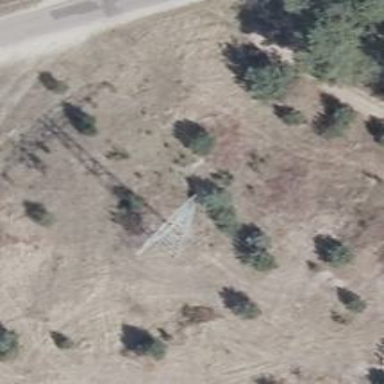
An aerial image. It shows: Power line in the image.